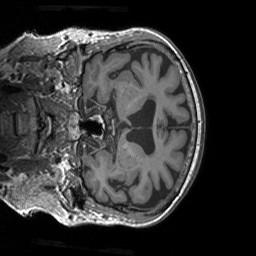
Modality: T1w
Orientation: coronal
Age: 80
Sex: female
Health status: healthy
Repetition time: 1.9 s
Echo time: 0.00252 s